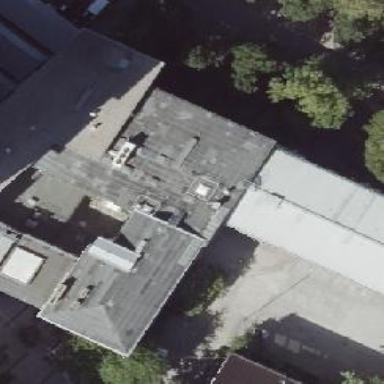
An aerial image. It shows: Building with flat roof.